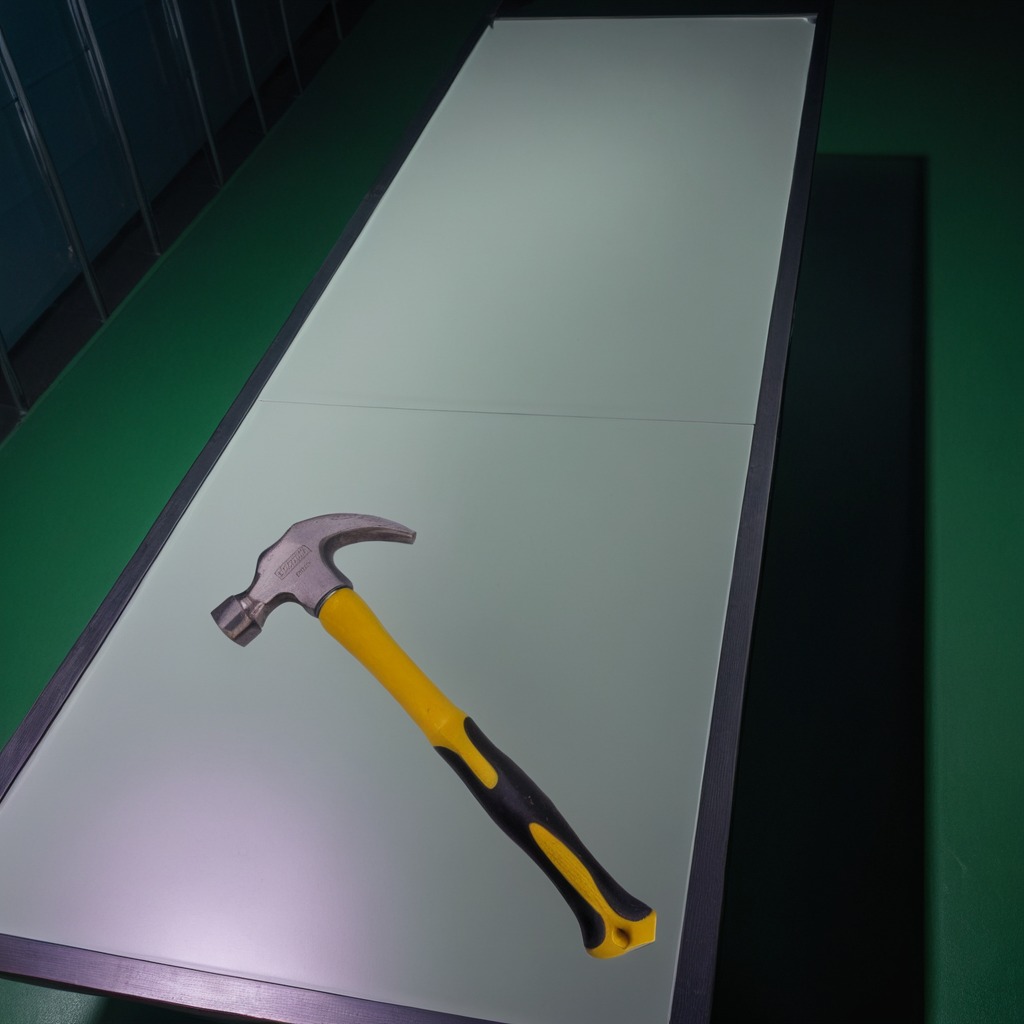
A hammer lying on the clean empty table in a railway signal maintenance room lit by harsh overhead fluorescents photorealistic surface textures crisp shadows high dynamic range